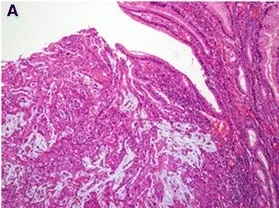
Pathologic findings. A. Adenocarcinoma without proper formation of gland structure, but with observablemucin production (hematoxylin and eosin staining, x 100).
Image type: pathology (h&e)